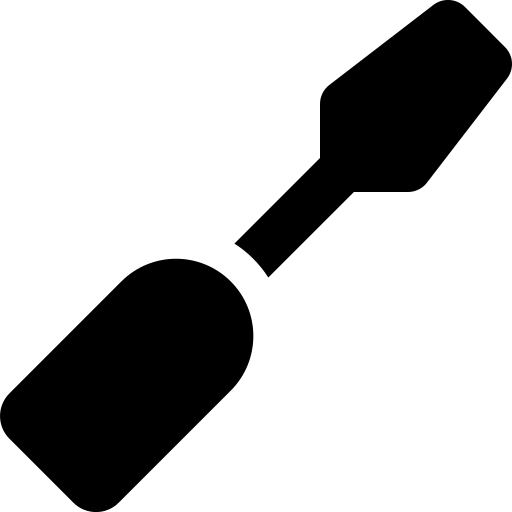
Tags: icon, FontAwesome, fa-icon, solid, screwdriver